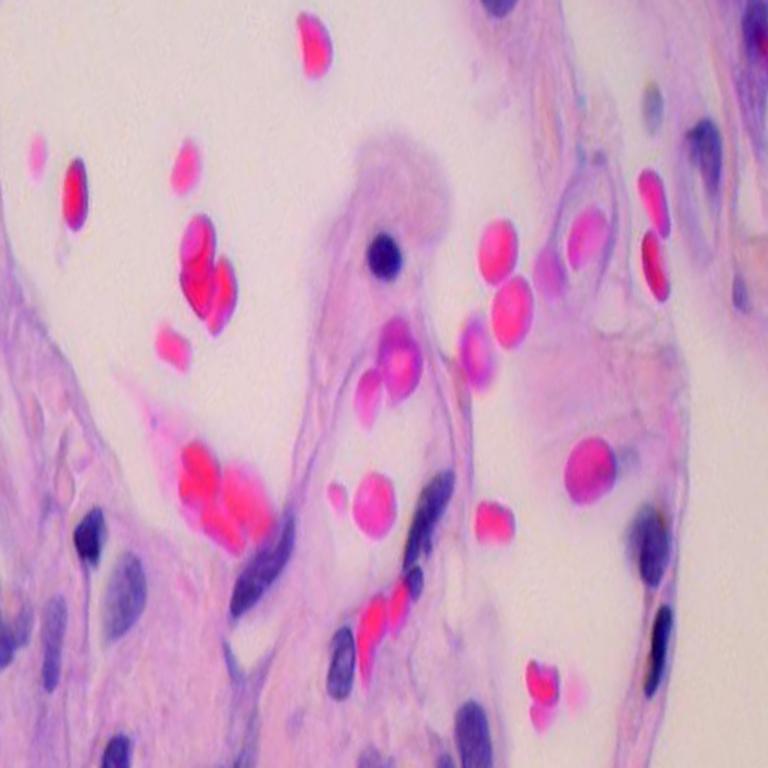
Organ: lung
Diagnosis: benign